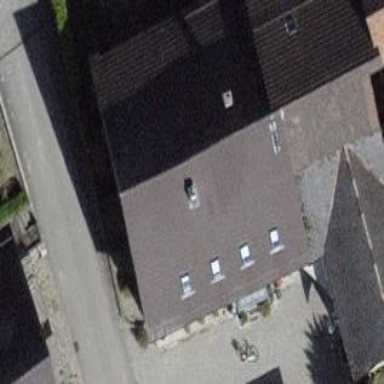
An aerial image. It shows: Building with tile roof.